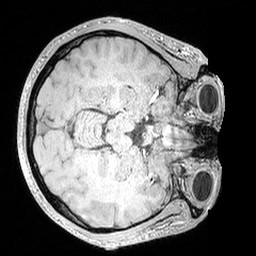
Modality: MP2RAGE
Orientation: axial
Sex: male
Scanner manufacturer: siemens
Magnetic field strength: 3 T
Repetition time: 5 s
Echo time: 0.00292 s